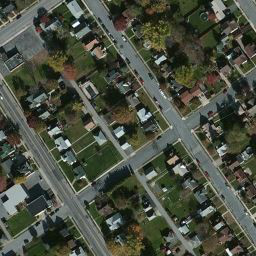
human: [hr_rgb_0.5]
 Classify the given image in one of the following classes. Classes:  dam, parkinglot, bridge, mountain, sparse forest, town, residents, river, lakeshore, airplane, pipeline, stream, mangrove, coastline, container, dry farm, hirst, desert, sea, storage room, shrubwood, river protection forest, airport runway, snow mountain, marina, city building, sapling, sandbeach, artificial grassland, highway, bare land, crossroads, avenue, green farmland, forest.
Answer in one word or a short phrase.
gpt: town